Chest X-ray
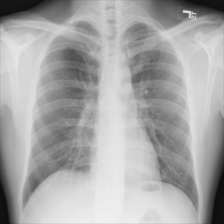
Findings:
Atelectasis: negative
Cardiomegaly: negative
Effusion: negative
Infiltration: negative
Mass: negative
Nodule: negative
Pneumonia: negative
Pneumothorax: negative
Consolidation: negative
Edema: negative
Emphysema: negative
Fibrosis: negative
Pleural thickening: negative
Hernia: negative